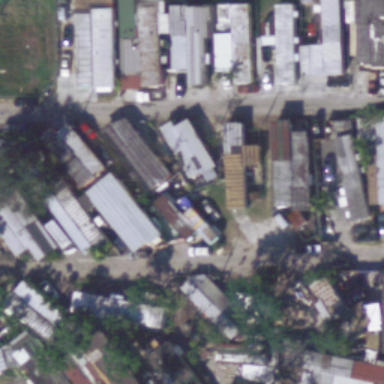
Many mobile homes are arranged haphazardly in the mobile home park .